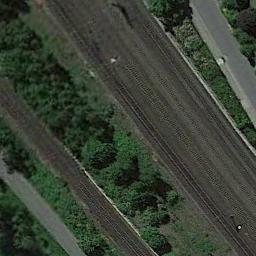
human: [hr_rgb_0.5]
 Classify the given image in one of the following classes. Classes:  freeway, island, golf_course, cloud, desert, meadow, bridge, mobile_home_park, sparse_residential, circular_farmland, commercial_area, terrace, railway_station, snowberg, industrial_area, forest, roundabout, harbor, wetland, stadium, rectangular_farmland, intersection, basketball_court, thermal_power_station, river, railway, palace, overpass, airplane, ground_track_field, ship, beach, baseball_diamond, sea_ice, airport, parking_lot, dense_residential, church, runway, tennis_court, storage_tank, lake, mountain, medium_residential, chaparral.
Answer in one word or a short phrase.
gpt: railway